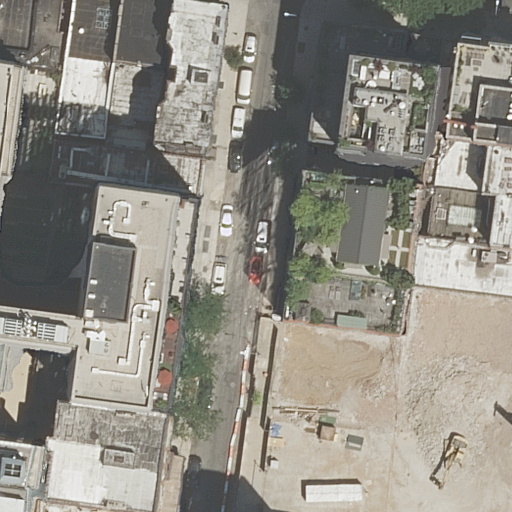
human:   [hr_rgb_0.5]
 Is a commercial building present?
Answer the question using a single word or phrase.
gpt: no

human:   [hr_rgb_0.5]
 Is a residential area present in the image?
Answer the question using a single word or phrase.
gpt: yes

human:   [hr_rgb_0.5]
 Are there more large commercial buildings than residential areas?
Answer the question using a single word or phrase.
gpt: no

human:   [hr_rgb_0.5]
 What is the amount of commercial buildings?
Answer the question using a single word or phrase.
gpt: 0

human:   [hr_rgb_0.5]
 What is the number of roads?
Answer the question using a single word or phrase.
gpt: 1

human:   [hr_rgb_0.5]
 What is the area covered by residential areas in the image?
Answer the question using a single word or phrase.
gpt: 10612m2

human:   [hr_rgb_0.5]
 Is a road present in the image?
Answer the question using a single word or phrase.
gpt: yes

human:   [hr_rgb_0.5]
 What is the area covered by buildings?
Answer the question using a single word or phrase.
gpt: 5655m2

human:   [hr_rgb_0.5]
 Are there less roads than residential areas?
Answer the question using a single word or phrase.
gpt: no

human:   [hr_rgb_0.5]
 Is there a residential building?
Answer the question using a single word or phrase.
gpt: yes

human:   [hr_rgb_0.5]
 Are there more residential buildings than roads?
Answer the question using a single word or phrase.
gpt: yes

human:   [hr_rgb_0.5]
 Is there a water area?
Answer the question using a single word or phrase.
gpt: no

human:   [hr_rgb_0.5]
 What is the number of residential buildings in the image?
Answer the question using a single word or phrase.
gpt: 17

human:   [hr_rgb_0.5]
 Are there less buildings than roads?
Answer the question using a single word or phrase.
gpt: no

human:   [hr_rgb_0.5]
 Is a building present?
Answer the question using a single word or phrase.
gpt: yes

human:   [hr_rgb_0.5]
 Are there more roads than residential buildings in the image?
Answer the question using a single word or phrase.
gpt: no

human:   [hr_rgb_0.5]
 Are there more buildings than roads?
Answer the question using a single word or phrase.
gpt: yes

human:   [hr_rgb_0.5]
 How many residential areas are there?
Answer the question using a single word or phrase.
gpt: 1

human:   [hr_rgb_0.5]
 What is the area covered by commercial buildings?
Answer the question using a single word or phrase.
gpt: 0m2

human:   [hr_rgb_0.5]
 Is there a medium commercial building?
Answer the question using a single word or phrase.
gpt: no

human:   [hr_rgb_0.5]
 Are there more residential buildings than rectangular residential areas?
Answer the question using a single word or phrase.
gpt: yes

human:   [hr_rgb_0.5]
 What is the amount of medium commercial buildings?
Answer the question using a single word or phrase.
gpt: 0

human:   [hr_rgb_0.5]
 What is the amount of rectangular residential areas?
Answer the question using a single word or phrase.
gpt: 1

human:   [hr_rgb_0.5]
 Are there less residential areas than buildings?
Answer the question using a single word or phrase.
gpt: yes

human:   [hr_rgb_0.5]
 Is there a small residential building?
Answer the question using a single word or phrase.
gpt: yes

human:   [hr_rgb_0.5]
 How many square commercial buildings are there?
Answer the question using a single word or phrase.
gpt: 0

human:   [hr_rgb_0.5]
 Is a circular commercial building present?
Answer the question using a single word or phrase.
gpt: no

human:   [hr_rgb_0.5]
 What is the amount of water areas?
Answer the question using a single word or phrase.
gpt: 0

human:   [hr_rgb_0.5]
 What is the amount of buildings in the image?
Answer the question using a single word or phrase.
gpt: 17

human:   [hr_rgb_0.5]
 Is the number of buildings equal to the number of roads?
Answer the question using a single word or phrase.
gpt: no

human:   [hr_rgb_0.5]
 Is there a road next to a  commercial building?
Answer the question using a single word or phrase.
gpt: no

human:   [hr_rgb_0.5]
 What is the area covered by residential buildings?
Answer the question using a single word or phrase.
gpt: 5655m2

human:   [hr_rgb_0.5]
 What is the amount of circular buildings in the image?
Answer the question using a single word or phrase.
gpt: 0

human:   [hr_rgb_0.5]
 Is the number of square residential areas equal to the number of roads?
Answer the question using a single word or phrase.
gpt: no

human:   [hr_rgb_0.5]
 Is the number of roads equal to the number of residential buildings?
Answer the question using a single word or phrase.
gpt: no

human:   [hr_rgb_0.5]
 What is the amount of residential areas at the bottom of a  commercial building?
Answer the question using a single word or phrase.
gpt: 0

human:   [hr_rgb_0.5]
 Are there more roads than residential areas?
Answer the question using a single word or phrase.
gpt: no

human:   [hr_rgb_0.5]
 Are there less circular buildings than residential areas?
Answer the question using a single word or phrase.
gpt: yes

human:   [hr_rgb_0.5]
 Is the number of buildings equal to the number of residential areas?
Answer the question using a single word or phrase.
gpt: no

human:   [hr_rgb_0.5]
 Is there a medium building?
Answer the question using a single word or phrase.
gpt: yes

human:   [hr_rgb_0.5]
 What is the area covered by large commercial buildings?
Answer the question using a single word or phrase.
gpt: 0m2

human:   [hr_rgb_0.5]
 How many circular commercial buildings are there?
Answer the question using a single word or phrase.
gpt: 0

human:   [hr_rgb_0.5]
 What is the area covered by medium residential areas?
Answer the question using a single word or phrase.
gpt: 0m2

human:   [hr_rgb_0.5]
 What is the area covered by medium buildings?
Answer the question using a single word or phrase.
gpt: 2408m2

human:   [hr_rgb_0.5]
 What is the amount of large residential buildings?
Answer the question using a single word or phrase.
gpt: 4

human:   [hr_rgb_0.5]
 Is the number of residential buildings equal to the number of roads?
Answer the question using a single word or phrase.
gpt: no

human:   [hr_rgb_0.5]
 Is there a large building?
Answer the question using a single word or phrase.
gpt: yes

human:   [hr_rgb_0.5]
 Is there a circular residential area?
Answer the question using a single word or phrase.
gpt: no

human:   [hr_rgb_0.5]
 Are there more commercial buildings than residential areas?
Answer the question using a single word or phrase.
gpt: no

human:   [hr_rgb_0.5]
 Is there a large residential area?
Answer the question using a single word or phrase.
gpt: yes

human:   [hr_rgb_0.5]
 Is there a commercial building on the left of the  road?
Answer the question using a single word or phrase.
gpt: no

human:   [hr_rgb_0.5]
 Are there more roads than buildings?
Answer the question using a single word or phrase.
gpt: no

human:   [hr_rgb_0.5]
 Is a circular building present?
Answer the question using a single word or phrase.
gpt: no

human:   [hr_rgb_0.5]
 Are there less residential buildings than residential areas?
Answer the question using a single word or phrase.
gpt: no

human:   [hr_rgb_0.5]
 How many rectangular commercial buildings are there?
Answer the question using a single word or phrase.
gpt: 0

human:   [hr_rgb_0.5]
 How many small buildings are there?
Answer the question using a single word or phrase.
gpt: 4

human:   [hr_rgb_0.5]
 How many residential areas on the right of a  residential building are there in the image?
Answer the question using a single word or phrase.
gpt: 0

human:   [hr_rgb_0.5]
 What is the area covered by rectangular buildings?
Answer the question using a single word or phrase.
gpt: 3253m2

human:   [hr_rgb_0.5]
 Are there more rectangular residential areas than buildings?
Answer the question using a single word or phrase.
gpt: no

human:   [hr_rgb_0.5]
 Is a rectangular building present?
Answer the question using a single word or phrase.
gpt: yes

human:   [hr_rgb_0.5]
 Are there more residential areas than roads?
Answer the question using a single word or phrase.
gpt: no

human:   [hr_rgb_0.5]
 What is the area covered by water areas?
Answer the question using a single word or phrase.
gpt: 0m2

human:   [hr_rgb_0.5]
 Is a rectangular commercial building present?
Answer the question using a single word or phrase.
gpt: no

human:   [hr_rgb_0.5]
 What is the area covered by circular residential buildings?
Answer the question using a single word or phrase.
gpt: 0m2